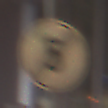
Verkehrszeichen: EndeGeschwindigkeit5
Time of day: NotSpecified
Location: Indoor (Urban)
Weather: NotSpecified
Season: NotSpecified
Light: Artificial